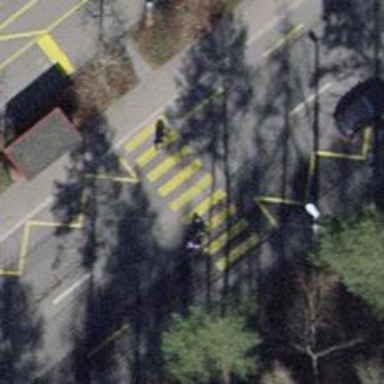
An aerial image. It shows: Uncontrolled zebra crossing on the road.